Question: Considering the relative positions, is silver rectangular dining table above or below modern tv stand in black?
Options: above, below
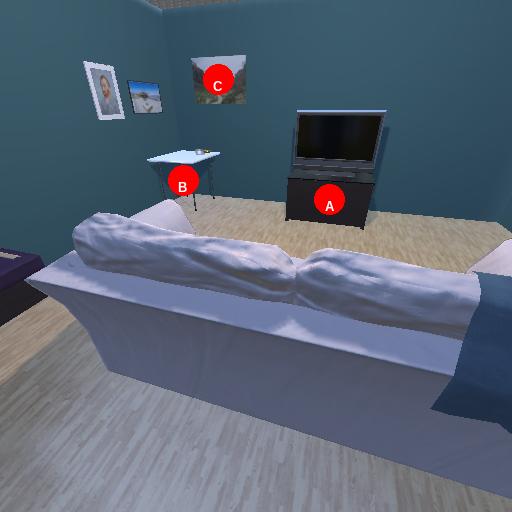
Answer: above